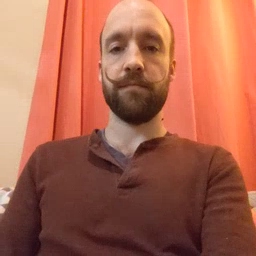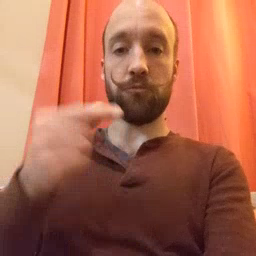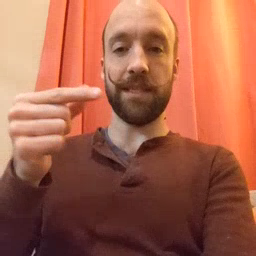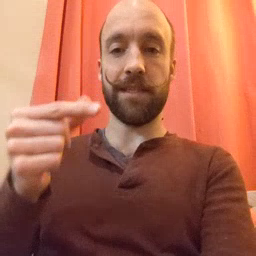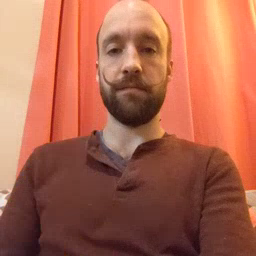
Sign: green